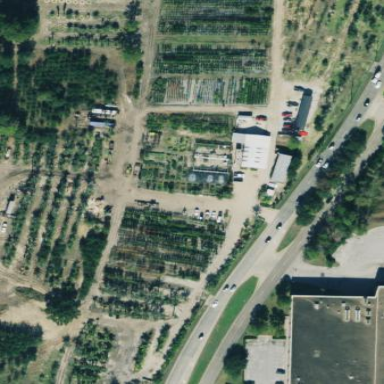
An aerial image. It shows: Plant nursery.